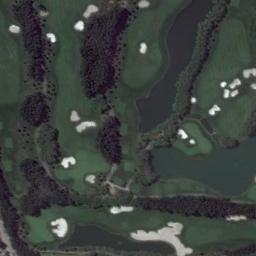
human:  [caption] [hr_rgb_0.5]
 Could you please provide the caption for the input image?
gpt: Many trees are near the golf course .

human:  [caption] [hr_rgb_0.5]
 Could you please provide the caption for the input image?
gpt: There are several bunkers and lakes and a few paths and many trees on a large green lawn on the golf course .

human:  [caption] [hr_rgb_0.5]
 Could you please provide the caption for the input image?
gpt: The golf course has some lakes, Fairways, Barrier trees and sandpits and some barrier trees are on both sides of the fairways .

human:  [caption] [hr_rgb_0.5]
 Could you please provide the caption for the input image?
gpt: There are six bunkers scattered along the road .

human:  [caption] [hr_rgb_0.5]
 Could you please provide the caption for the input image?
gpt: There are many bunkers and two lakes on the golf course .